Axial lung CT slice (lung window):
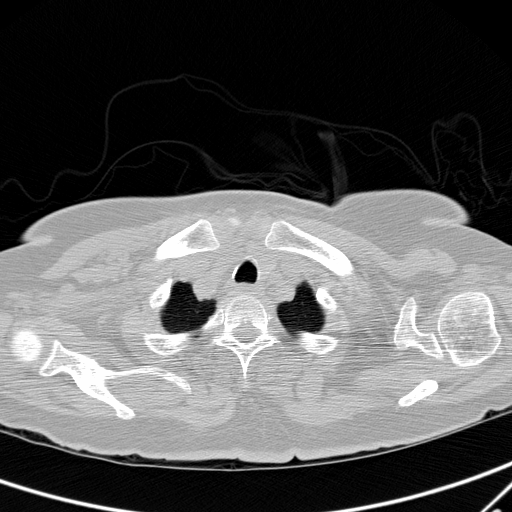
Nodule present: no